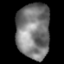
Tissue: lung
Cell type: Epithelial cells
Senescence score: 0.2195
Nuclear area (px): 1815
Mean DAPI intensity: 121.88